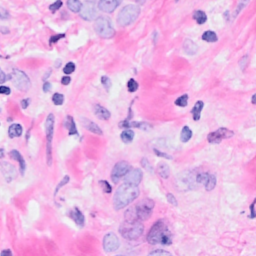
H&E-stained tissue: Breast